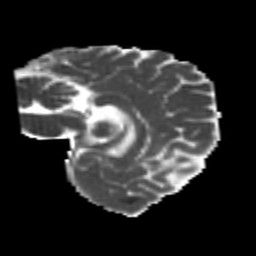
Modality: MD
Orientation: sagittal
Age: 25
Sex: female
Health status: healthy
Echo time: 0.074 s